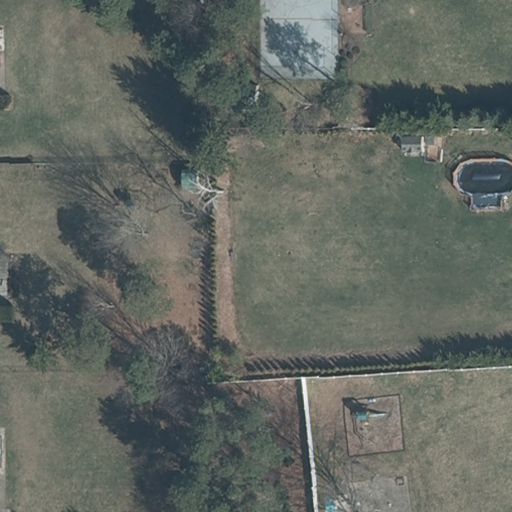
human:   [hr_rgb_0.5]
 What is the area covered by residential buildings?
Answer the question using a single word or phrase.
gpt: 295m2

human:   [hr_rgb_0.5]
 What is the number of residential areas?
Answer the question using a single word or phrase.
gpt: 1

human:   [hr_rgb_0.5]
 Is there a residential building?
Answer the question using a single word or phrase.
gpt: yes

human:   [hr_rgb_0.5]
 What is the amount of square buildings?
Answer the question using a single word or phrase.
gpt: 0

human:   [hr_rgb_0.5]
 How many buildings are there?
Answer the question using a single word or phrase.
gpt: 3

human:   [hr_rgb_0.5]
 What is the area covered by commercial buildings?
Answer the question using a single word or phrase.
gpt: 0m2

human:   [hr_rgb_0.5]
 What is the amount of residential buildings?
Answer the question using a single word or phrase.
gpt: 2

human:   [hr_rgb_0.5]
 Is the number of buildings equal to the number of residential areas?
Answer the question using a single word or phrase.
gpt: no

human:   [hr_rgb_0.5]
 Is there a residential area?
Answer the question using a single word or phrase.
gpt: yes

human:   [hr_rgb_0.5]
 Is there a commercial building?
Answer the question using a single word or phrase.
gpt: no

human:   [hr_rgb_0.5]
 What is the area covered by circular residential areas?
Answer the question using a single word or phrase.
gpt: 0m2

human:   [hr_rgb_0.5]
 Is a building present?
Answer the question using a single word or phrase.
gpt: yes

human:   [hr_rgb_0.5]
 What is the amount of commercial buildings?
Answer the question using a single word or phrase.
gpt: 0

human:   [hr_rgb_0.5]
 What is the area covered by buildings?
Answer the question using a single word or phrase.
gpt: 335m2

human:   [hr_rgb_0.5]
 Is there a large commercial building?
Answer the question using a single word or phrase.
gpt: no

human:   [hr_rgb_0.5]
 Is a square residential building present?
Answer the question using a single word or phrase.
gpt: no

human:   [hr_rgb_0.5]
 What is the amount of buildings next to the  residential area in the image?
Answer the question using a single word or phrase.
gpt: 3

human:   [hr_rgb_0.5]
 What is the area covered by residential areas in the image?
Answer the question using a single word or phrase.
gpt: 9196m2

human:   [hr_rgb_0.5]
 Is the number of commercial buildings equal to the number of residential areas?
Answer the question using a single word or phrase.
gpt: no

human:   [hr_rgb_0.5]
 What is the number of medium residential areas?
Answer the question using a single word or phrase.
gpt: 0

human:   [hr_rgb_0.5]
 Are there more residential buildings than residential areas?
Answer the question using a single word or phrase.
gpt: yes

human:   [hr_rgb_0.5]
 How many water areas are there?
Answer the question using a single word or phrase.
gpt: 0

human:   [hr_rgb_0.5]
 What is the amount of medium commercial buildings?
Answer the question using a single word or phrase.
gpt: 0

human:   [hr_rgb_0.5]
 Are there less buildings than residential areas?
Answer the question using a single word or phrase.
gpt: no

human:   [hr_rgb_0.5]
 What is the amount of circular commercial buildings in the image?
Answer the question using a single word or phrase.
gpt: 0

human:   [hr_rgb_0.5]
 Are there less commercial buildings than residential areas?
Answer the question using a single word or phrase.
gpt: yes

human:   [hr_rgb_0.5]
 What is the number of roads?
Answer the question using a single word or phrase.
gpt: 0

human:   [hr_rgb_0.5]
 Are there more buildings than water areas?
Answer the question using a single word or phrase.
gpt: yes

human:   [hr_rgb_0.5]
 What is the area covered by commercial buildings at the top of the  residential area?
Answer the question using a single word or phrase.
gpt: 0m2

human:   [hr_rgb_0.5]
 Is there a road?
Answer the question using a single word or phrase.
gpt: no

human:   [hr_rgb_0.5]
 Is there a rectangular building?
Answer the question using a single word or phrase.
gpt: yes

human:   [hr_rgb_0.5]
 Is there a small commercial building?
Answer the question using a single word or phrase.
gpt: no

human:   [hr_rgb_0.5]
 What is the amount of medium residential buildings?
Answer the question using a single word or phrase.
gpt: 2

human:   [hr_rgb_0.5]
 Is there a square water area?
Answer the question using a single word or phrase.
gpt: no

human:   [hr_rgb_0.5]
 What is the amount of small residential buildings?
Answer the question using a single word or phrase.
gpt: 0

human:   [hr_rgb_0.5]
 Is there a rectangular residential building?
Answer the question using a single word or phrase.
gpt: yes

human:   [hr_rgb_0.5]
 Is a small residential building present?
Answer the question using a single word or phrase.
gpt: no

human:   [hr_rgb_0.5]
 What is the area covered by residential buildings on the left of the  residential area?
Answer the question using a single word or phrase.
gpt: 295m2

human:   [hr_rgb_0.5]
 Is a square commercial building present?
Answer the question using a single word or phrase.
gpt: no

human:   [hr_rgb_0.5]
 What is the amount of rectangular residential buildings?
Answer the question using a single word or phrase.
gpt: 2

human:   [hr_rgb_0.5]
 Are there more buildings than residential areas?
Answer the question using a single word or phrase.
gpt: yes

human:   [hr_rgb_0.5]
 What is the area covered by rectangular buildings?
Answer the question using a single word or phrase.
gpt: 335m2

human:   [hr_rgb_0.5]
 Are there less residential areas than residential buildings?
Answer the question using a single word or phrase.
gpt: yes

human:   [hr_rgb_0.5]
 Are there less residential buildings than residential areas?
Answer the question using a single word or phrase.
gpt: no

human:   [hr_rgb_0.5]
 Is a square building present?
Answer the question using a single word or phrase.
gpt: no

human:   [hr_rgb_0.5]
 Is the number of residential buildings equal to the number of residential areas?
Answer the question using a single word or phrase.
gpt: no

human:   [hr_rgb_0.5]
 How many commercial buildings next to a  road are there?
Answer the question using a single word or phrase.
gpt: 0

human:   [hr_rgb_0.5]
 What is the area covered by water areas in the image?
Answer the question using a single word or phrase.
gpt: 0m2

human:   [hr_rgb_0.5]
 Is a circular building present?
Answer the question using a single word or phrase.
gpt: no

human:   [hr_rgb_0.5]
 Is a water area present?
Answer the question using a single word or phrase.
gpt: no

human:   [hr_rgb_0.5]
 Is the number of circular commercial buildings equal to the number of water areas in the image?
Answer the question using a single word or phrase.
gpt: yes

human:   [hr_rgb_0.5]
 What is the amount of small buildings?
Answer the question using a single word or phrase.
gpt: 1

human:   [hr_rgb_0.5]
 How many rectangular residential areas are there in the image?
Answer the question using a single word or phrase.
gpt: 0

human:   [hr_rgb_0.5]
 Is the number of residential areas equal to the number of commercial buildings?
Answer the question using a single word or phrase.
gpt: no

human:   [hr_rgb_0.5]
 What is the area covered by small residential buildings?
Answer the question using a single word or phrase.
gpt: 0m2

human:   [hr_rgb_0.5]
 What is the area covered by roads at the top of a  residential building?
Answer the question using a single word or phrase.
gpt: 0m2

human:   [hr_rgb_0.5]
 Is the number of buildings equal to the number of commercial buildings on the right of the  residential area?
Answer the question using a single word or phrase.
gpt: no

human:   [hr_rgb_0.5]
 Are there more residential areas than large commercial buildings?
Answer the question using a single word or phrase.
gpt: yes

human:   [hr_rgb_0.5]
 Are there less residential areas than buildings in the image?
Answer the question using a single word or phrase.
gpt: yes

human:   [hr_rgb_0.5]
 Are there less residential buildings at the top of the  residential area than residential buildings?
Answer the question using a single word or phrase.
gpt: yes

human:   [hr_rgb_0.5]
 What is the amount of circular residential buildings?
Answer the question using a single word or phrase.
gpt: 0

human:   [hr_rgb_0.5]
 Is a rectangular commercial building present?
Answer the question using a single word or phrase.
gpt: no

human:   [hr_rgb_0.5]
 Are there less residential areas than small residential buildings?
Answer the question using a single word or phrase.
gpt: no

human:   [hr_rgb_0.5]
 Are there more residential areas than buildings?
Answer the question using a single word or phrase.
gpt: no